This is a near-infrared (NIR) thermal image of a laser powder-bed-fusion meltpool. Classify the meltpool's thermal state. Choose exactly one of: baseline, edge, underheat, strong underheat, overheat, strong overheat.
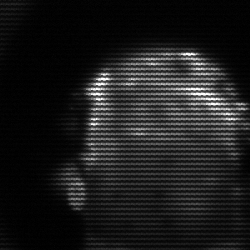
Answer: baseline